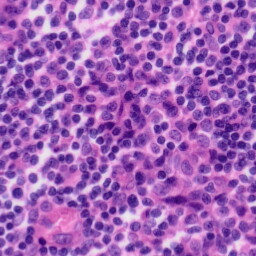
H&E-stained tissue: Tonsil